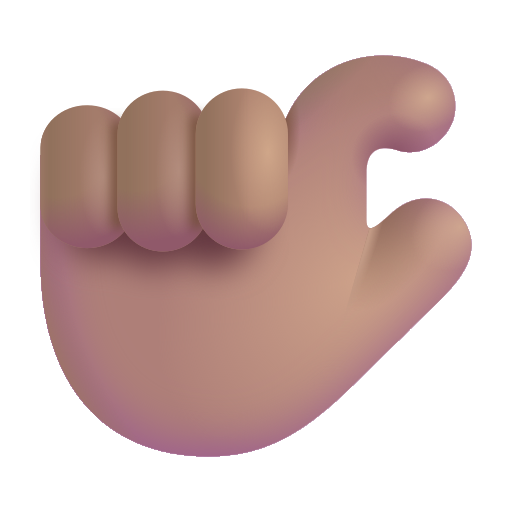
pinching hand color